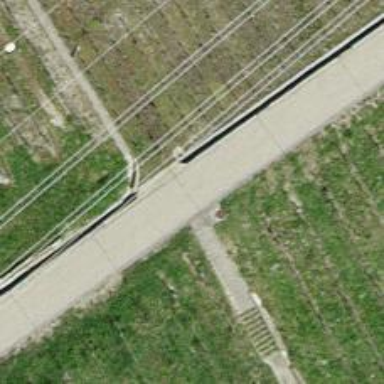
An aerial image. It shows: Concrete track with grade 1 standard.